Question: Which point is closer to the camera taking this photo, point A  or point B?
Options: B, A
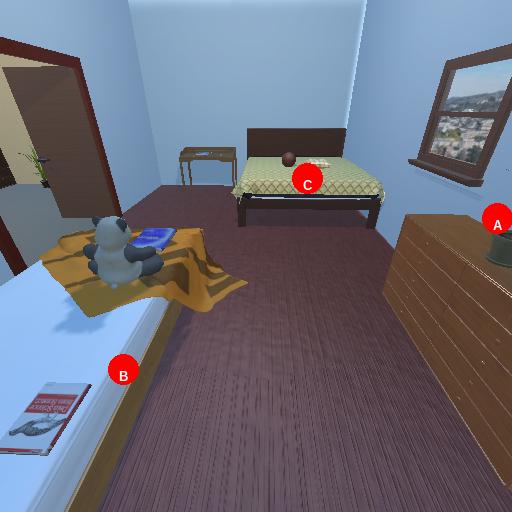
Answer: B